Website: crate-barrel
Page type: delivery-shipping
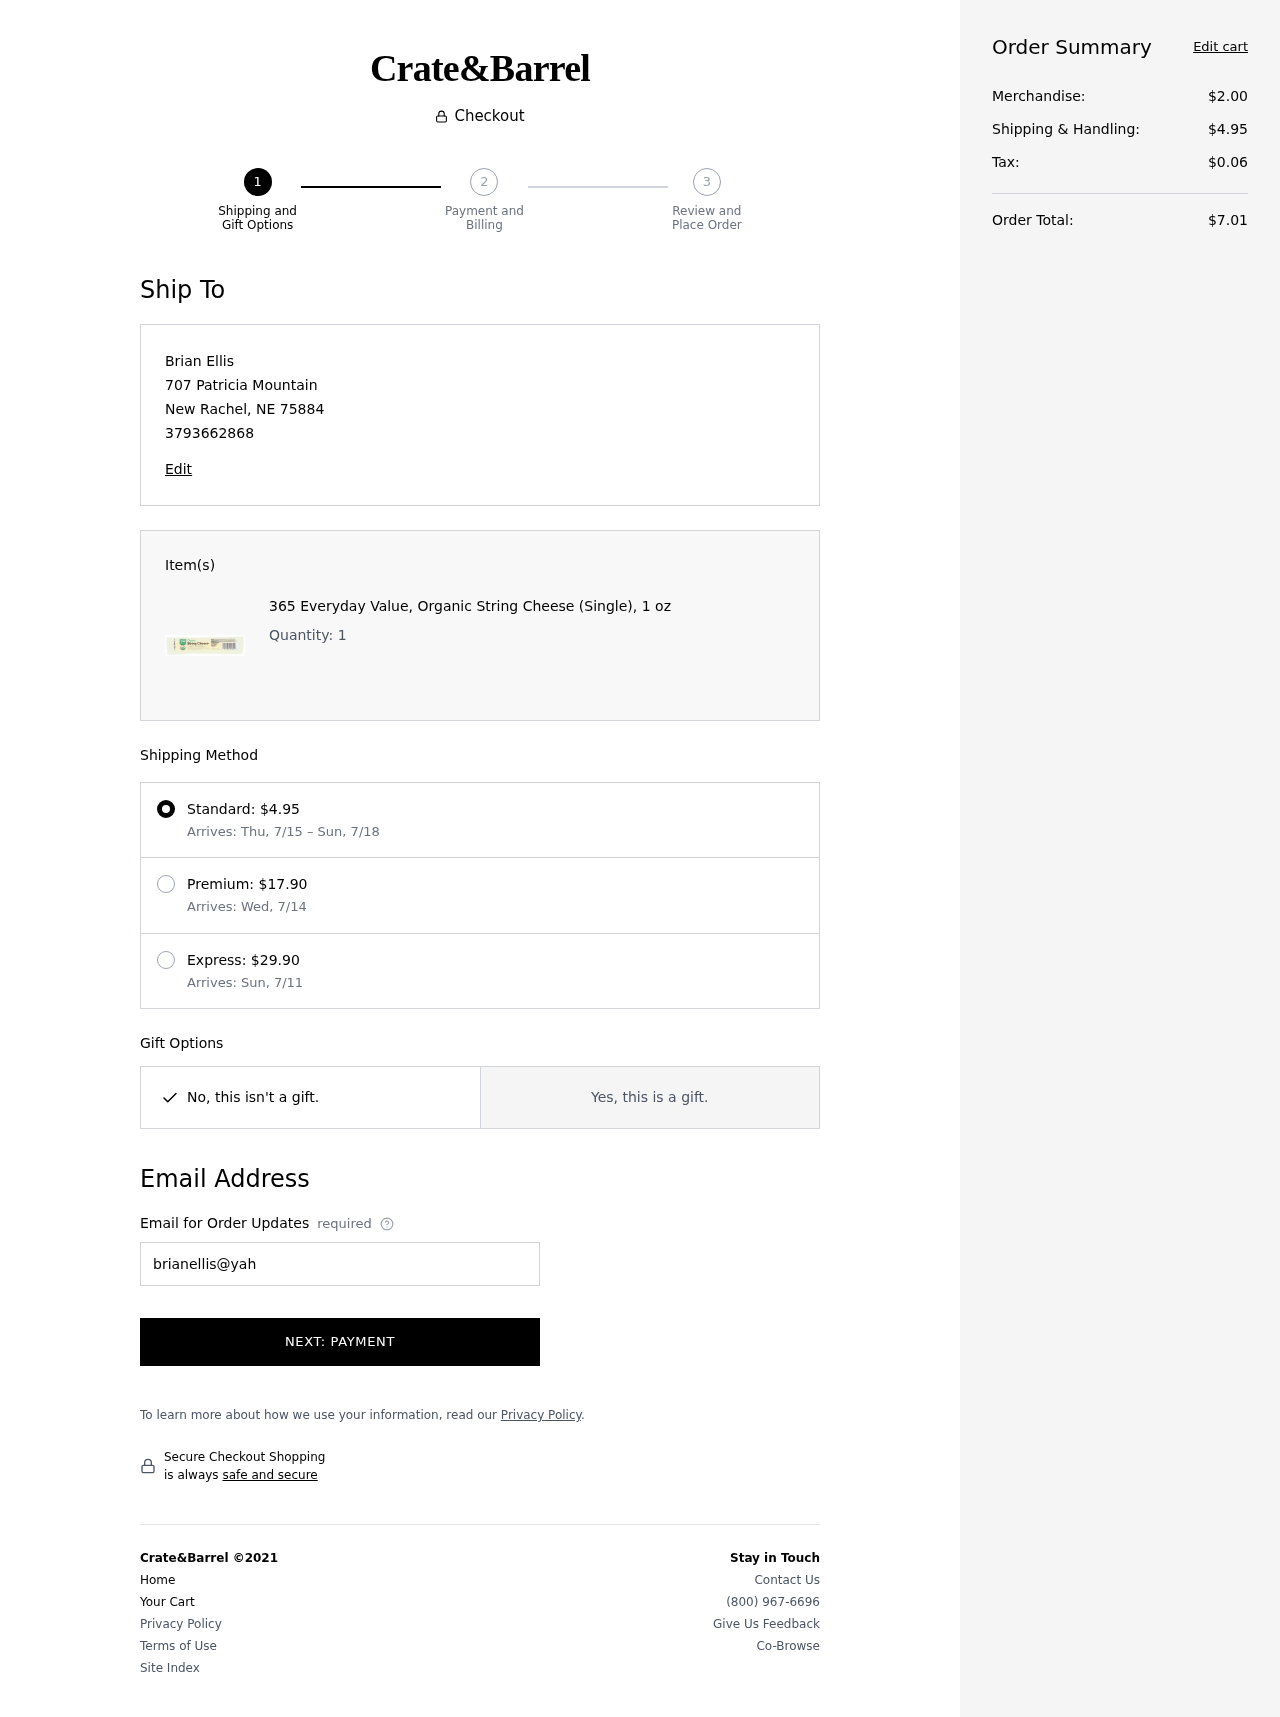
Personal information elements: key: PII_CITY
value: New Rachel
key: PII_EMAIL
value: brianellis@yahoo.com
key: PII_FULLNAME
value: Brian Ellis
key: PII_PHONE
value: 3793662868
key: PII_POSTCODE
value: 75884
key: PII_STATE_ABBR
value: NE
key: PII_STREET
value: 707 Patricia Mountain
Product elements: key: PRODUCT1_NAME
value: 365 Everyday Value, Organic String Cheese (Single), 1 oz
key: PRODUCT1_QUANTITY
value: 1
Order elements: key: ORDER_SHIPPING_COST
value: $4.95
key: ORDER_SHIPPING_DATE
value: Thu, 7/15
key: ORDER_DELIVERY_DATE
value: Sun, 7/18
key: ORDER_SHIPPING_COST2
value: $17.90
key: ORDER_DELIVERY_DATE2
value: Arrives: Wed, 7/14
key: ORDER_SHIPPING_COST3
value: $29.90
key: ORDER_DELIVERY_DATE3
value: Arrives: Sun, 7/11
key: ORDER_SUBTOTAL
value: $2.00
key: ORDER_TAX
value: $0.06
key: ORDER_TOTAL
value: $7.01